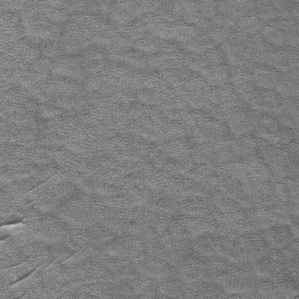
Label: frost